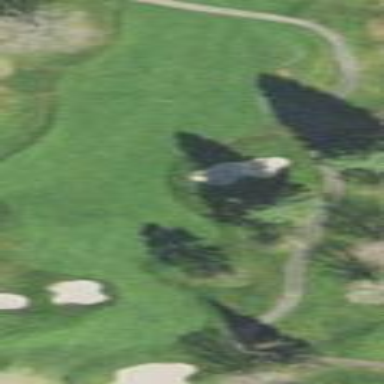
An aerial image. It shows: Grassy area designated as golf fairway.